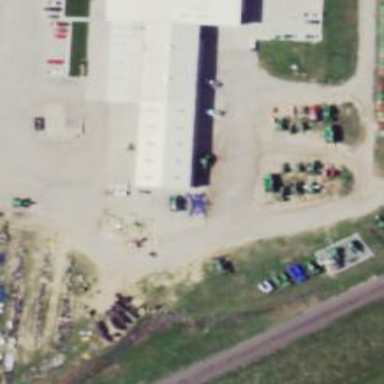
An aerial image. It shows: Building housing tractor shop.